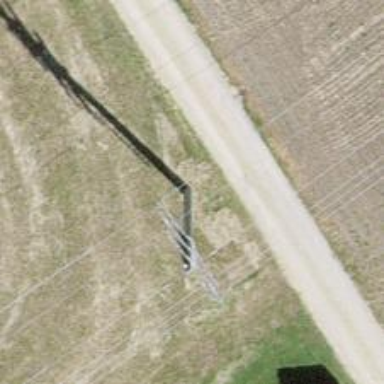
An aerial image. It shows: Power tower.